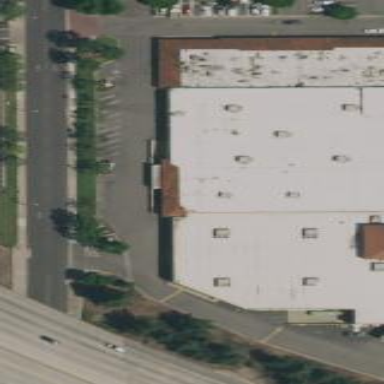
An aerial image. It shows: Retail building.